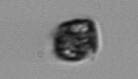
Label: Kryptoperidinium_triquetrum